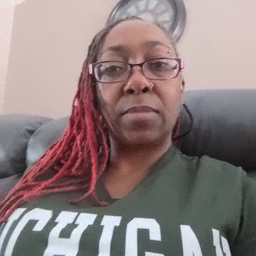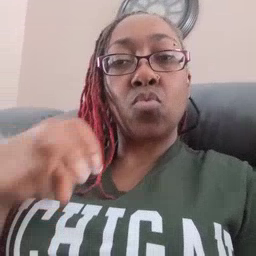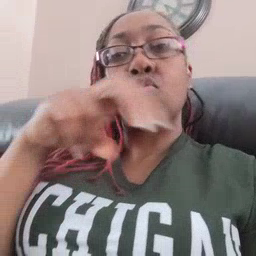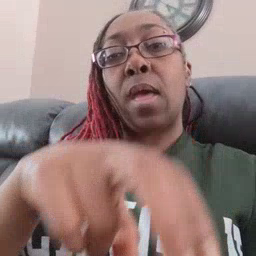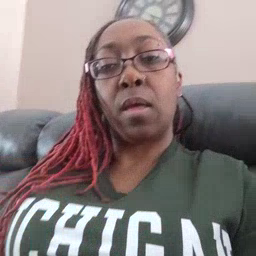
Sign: ride